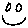
Label: smiley face